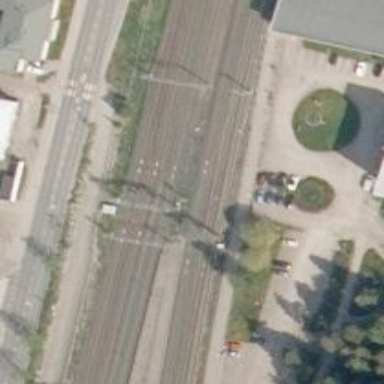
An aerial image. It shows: Close-up of railway platform edge.